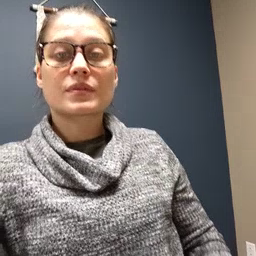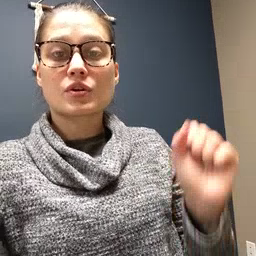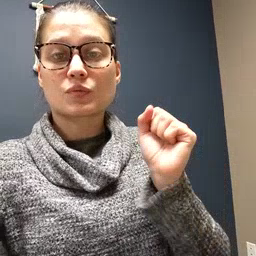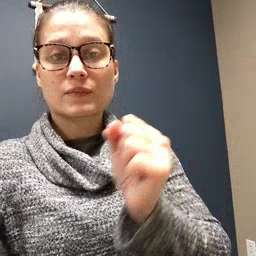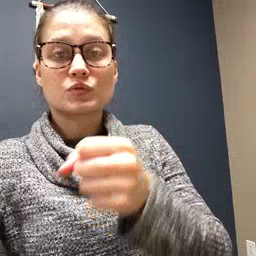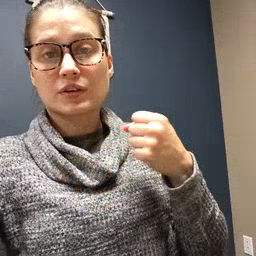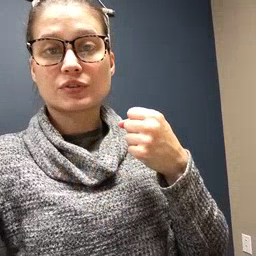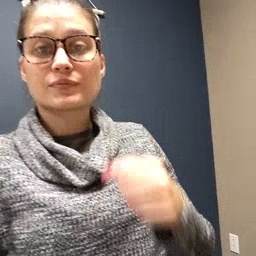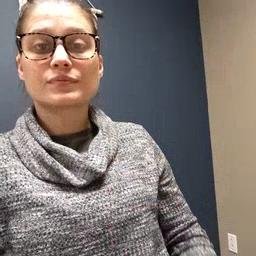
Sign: refrigerator